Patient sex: M
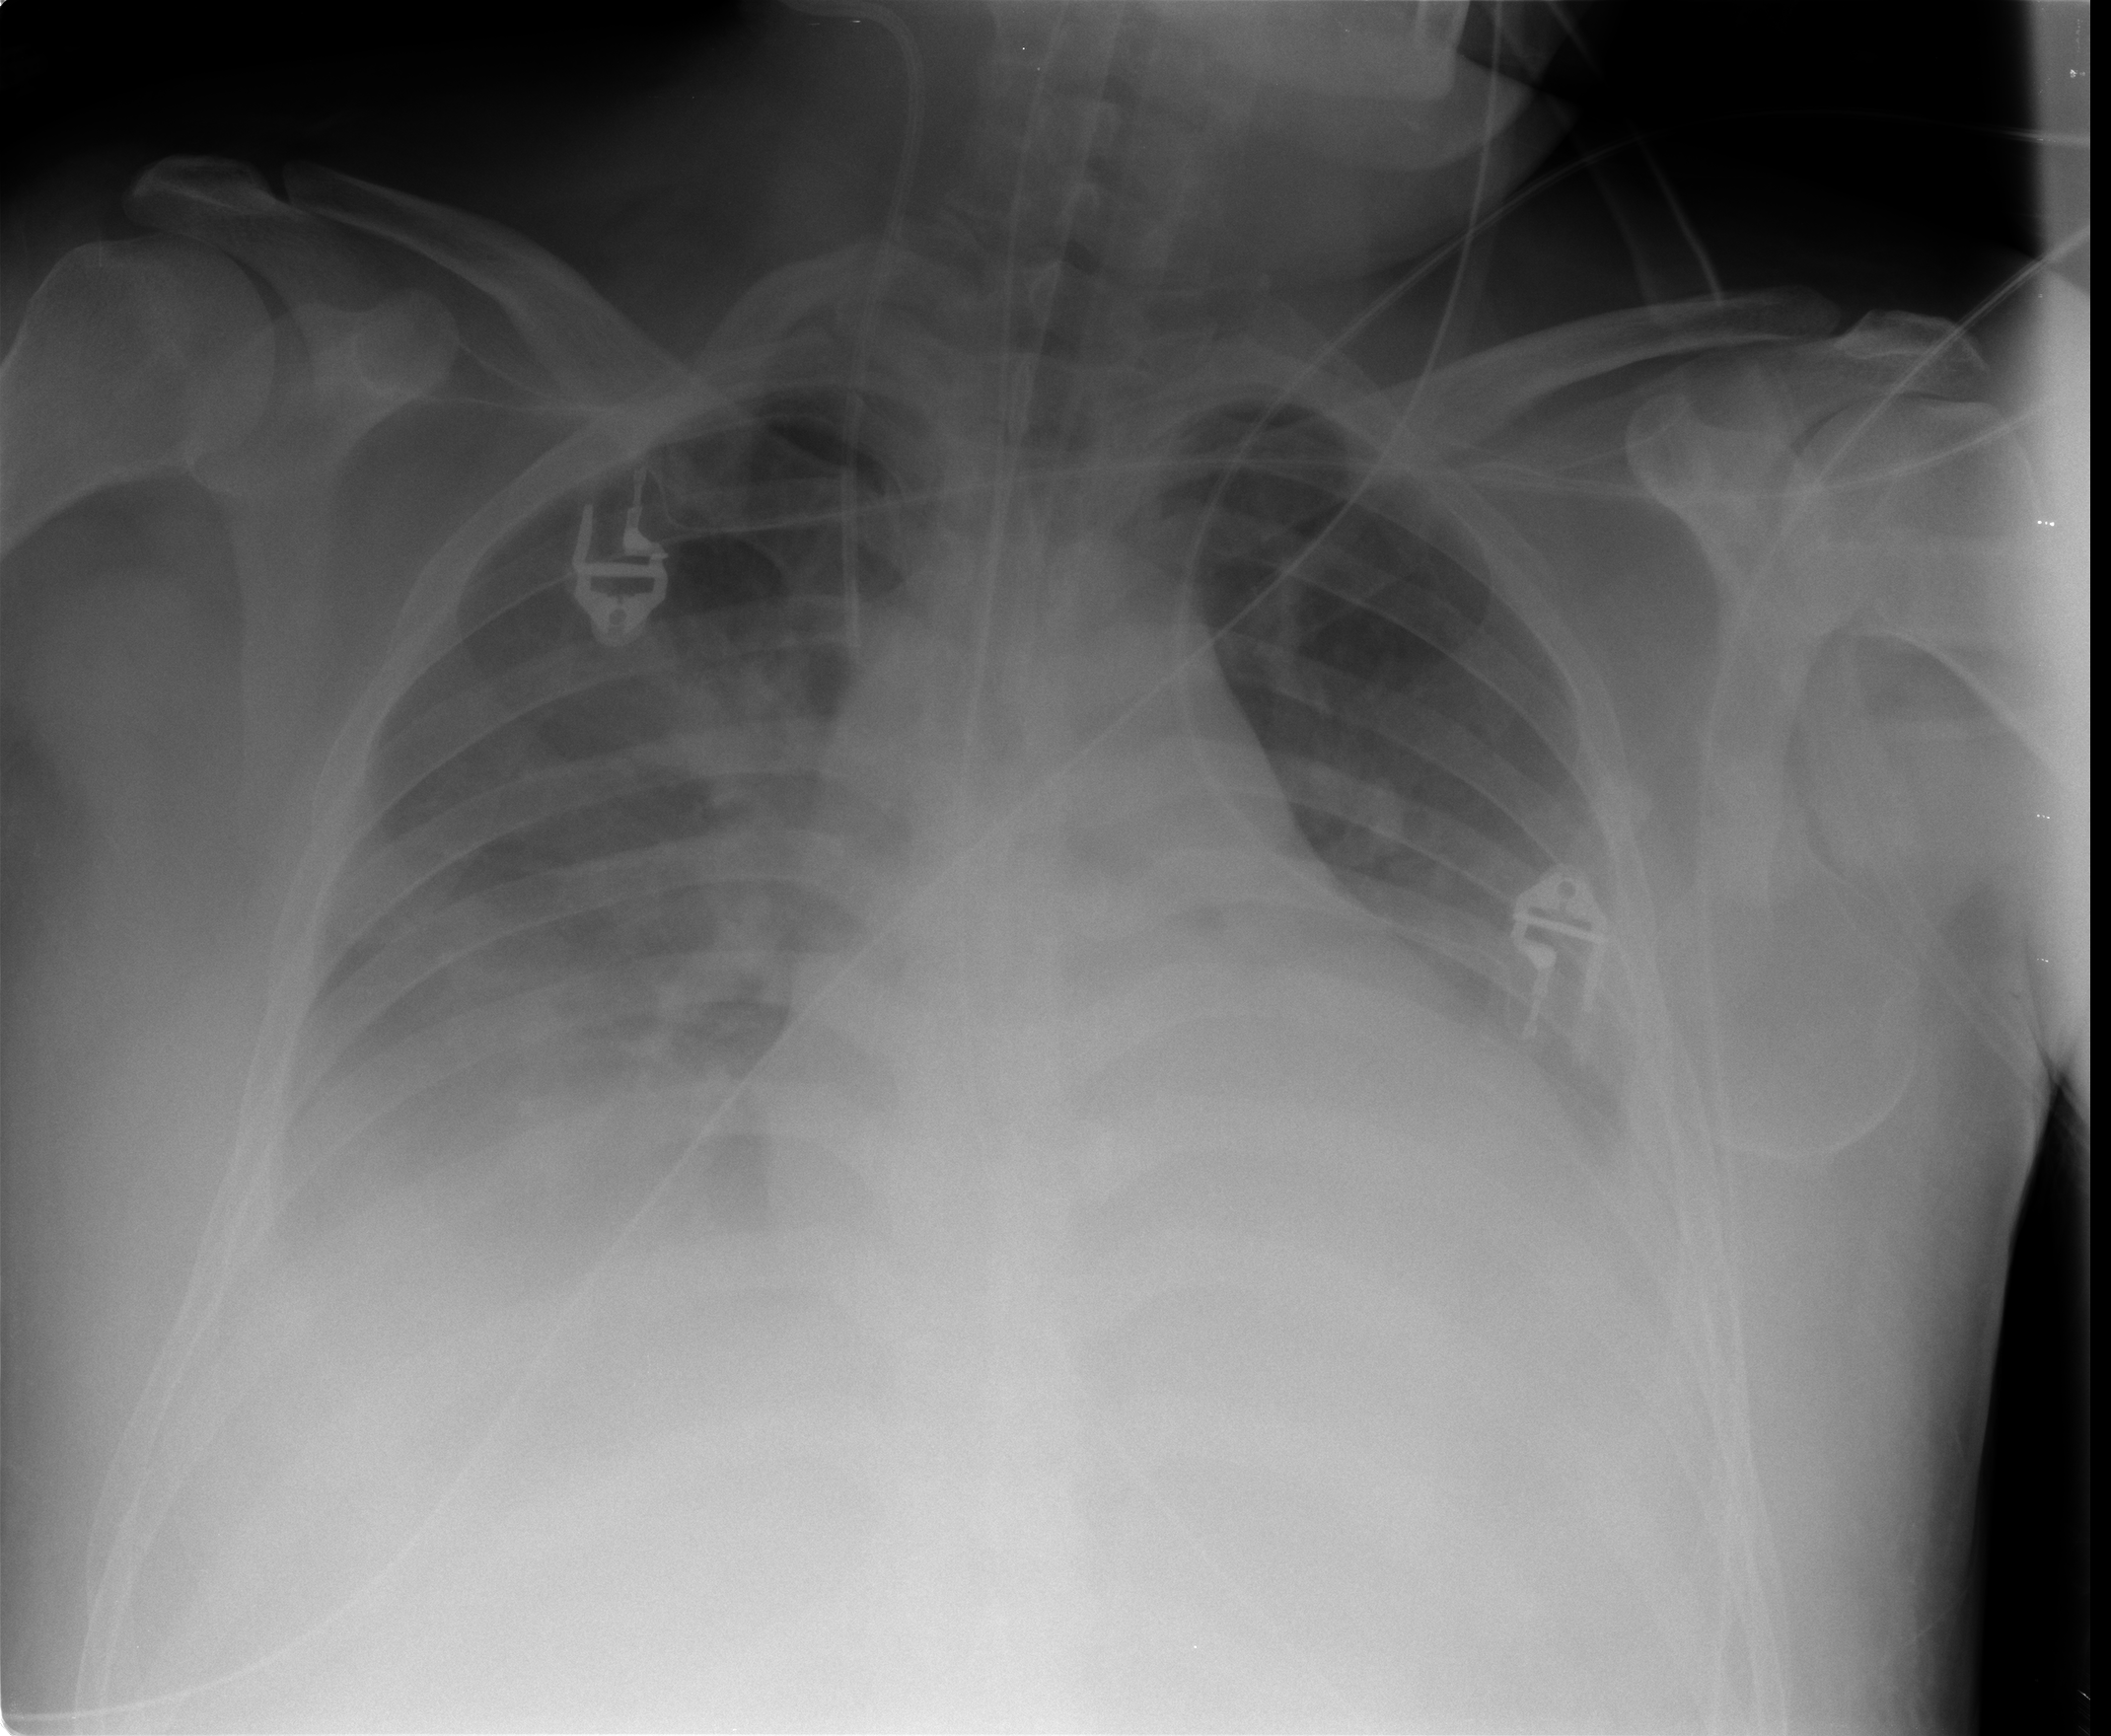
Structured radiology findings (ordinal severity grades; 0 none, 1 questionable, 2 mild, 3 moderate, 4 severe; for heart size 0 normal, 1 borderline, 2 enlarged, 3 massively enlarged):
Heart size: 2
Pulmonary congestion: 2
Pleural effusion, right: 3
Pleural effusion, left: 2
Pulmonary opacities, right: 0
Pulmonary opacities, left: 0
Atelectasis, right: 3
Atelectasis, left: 3